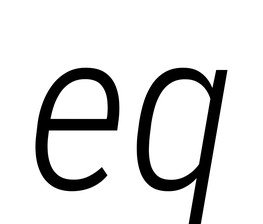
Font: Roboto-Italic_Condensed_Light_Italic